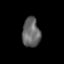
Tissue: lung
Cell type: Others
Senescence score: 0.2426
Nuclear area (px): 513
Mean DAPI intensity: 101.743